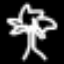
Label: palm tree